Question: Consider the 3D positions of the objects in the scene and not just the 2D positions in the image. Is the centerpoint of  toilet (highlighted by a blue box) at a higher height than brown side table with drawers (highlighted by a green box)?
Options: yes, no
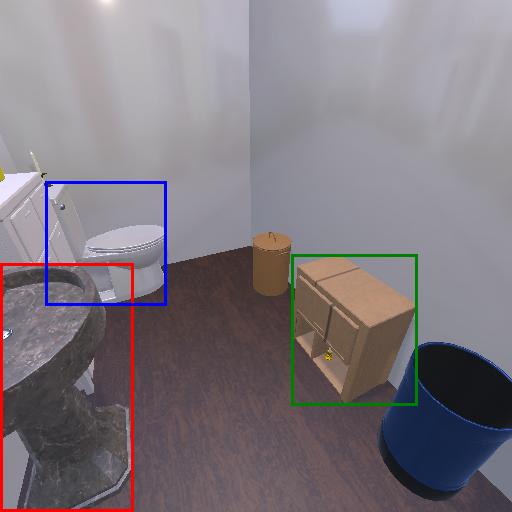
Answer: yes